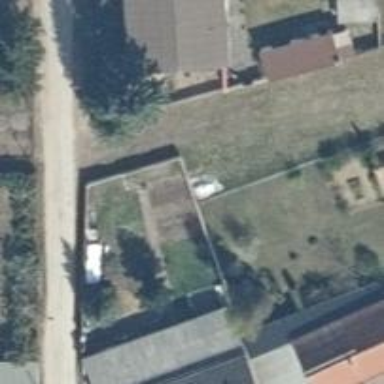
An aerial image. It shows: Veterinary facility.